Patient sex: F
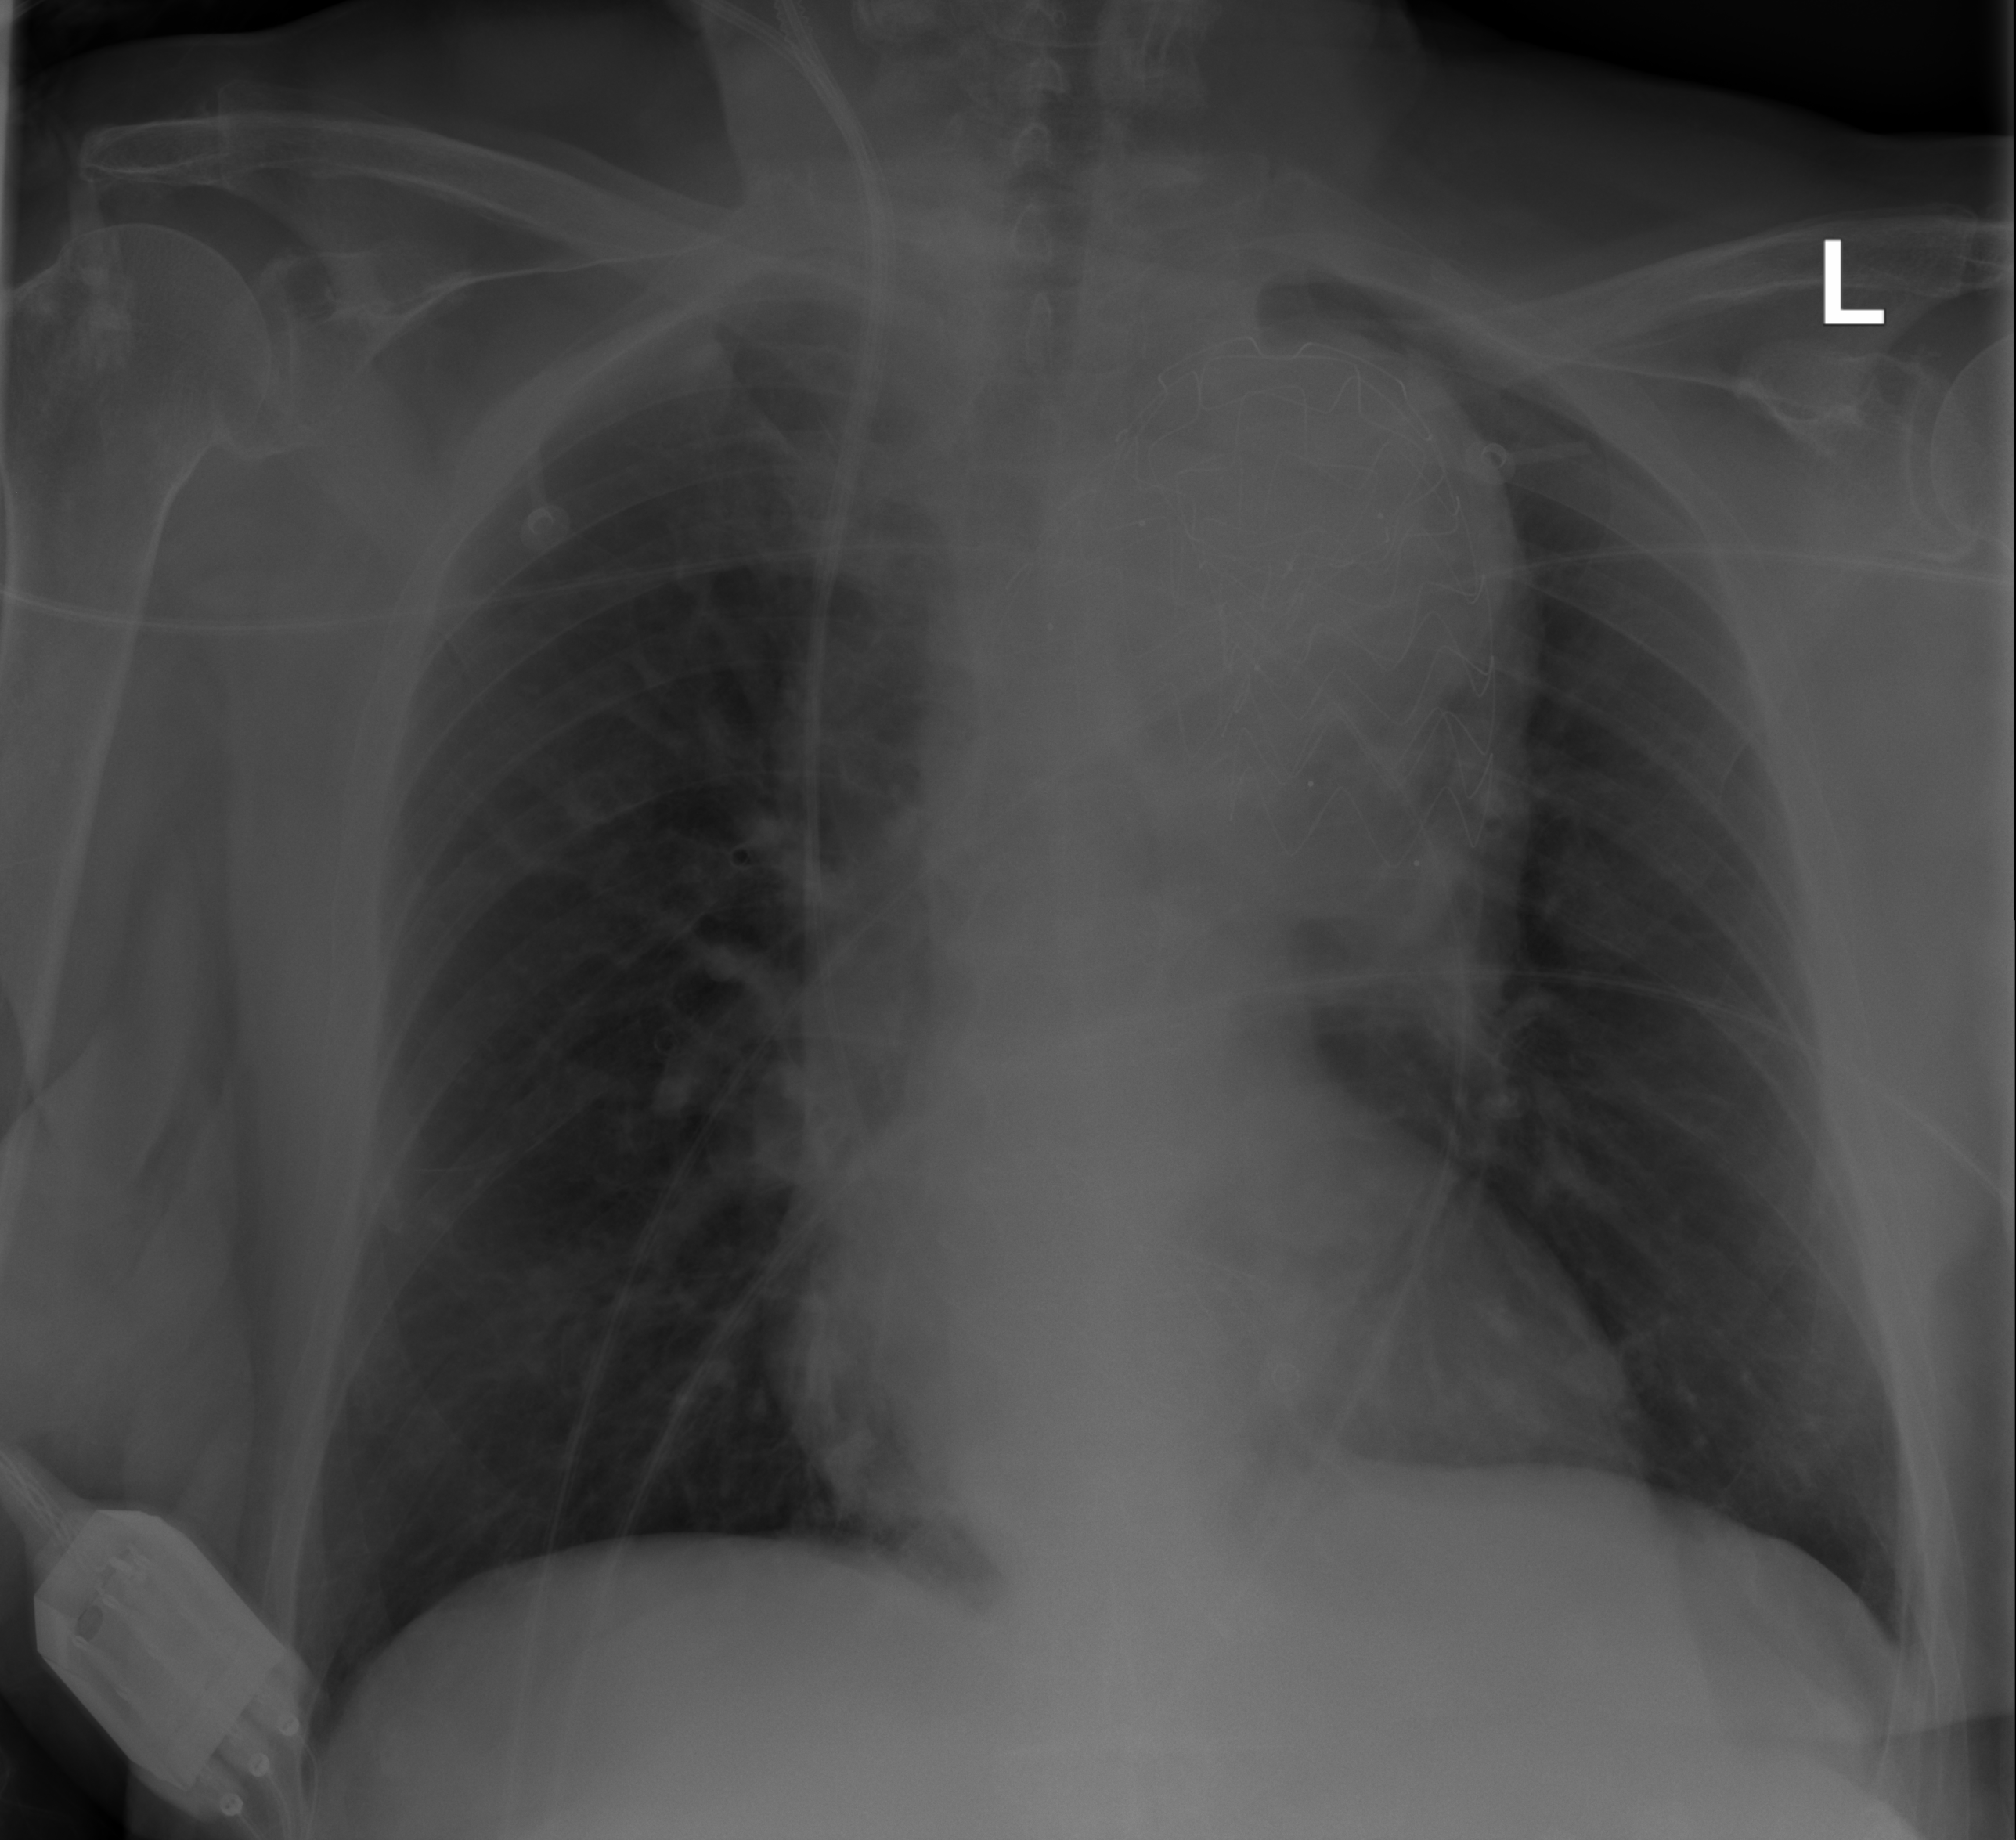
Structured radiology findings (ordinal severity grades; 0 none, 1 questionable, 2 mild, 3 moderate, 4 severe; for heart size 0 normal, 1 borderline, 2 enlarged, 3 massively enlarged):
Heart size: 0
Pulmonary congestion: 2
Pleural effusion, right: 0
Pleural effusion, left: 0
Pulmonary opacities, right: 0
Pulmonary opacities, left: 0
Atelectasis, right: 0
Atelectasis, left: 0